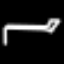
Label: bed